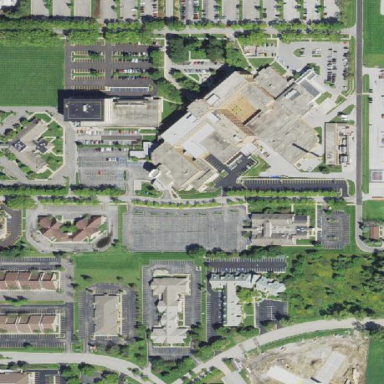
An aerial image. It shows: Hospital providing healthcare services.